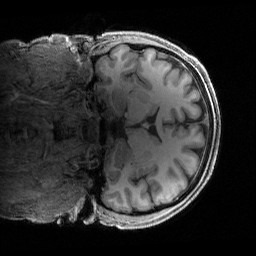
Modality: T1w
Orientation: coronal
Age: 44
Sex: male
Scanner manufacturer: siemens
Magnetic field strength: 3 T
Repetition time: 2.4 s
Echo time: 0.00215 s